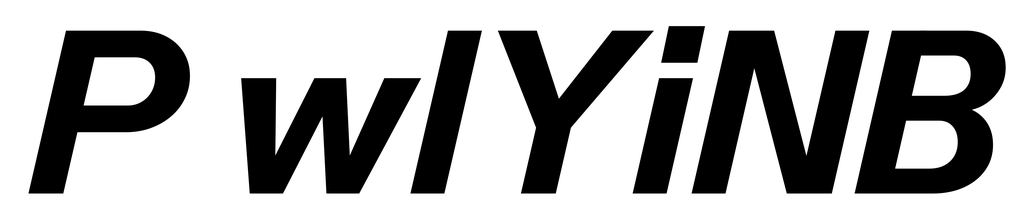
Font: InstrumentSans-Italic_Bold_Italic